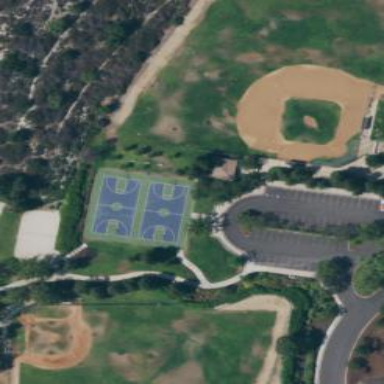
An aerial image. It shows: Baseball pitch for leisure and sports activities.